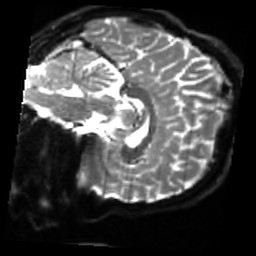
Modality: sbref
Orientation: sagittal
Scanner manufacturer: siemens
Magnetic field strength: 3 T
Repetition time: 4 s
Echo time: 0.0594 s